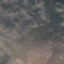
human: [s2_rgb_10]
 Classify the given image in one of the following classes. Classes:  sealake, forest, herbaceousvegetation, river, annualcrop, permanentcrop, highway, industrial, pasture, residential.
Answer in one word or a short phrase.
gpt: HerbaceousVegetation